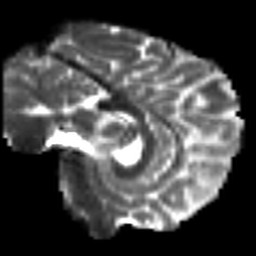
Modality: T2w
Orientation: sagittal
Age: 21
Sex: female
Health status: healthy
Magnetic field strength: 3 T
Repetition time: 9 s
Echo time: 0.093 s